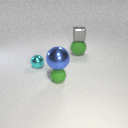
large green rubber sphere to the right of small cyan metal sphere